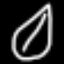
Label: leaf